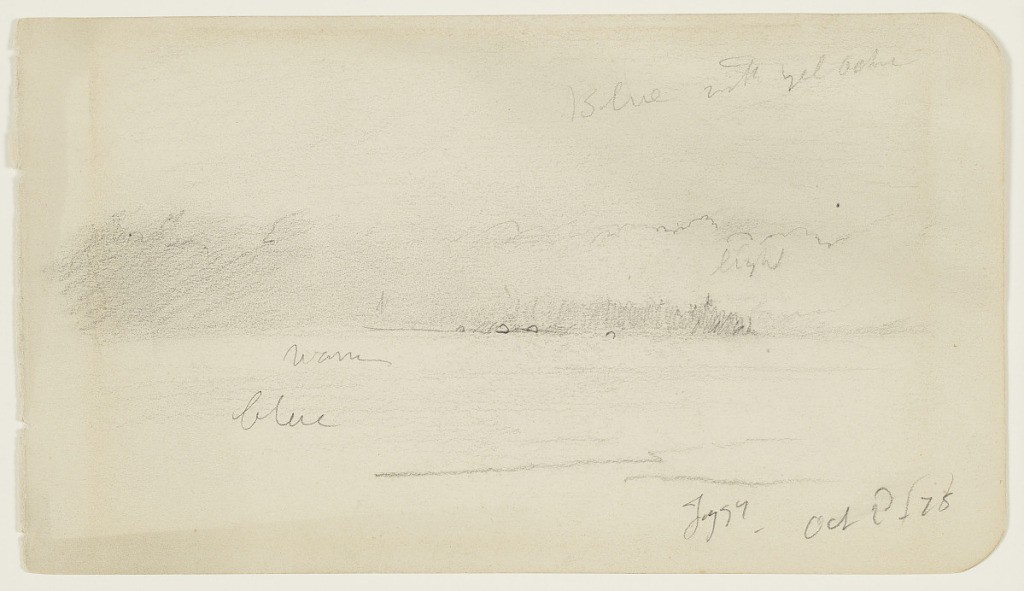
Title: Foggy Lake, Maine
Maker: Frederic Edwin Church, American, 1826–1900
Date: October 2, 1878
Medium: Graphite on white wove paper
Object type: Drawing
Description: Landscape sketch showing a view of fog over a lake with wooded shores near Millinocket, Maine. Surface of the lake extends from foreground to the background, where a portion of heavily wooded opposite shoreline visibly emerges from the fog that blankets the scene. The puffy, undulating top of the fog bank stretches horizontally across the composition while the bank itself is shaded at left.